Question: I am trying to wrap all my text(Korean).
However, when I try <URL>, chrome and other browsers states that it is a invalid property. break-all, break-word property works.

What is going on here?
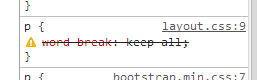
Answer: According to <URL>:
'keep-all' value is unimplemented in webkit (see <URL>.
Similar topic on SO (Check <URL>:
- <URL>